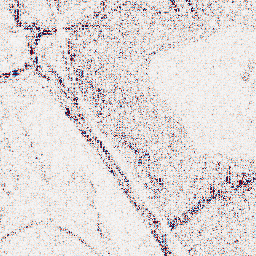
Category: wavelet
Decomposition family: wavelet_biorthogonal
Decomposition parameters: wavelet: bior4.4
level: 1
Upsampling method: sinc_blackman
Upsampling parameters: scale: 4
kernel_size: 16
Upsampling scale: 4